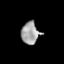
Tissue: lung
Cell type: T cells
Senescence score: 0.2252
Nuclear area (px): 391
Mean DAPI intensity: 158.877